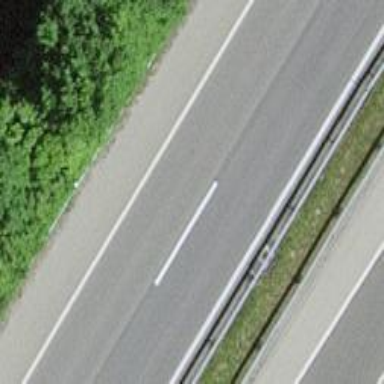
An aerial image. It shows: Asphalt motorway.